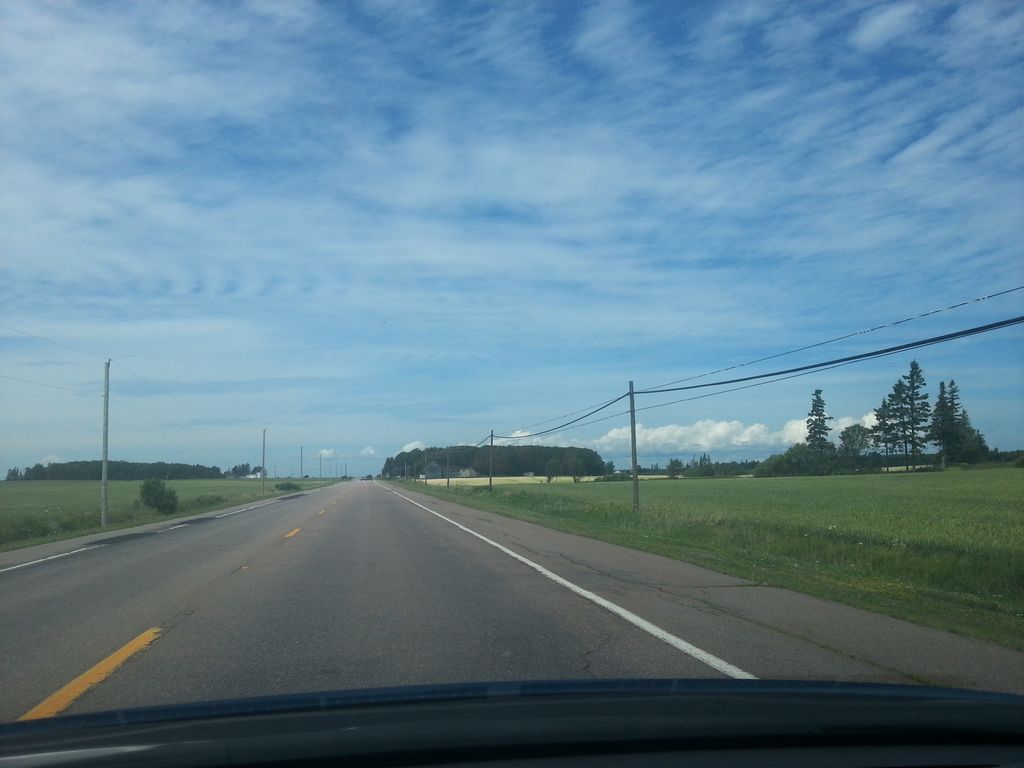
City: charlottetown